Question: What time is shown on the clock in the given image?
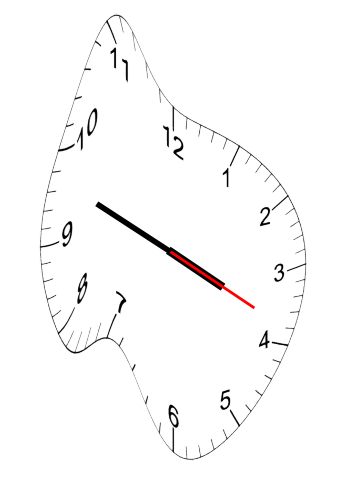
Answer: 03:48:19